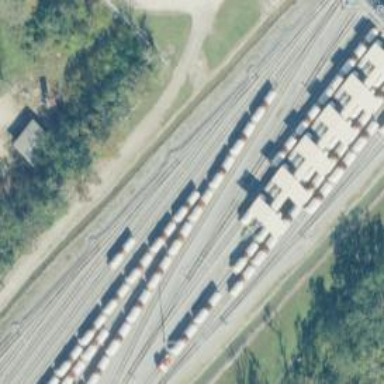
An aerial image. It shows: Rail spur service.